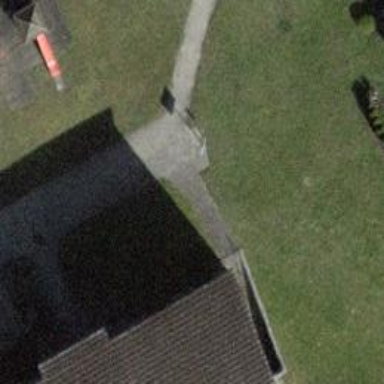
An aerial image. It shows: Footway surfaced with paving stones.